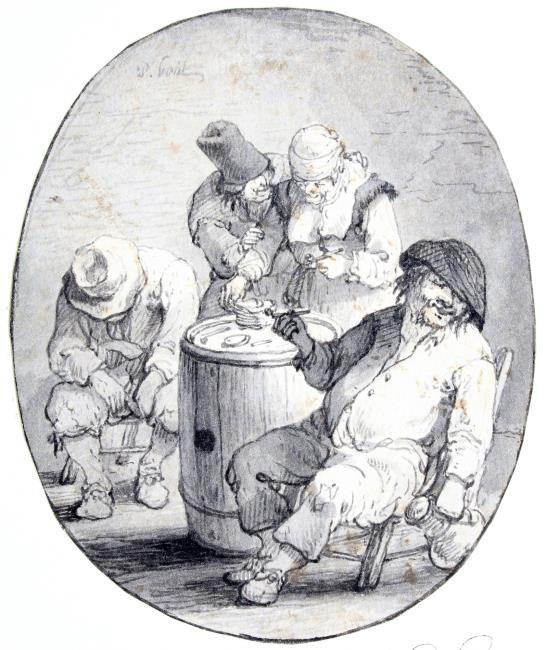
Title: Merry company around a barrel
Artist: Pieter Bout
Earliest date: 1673
Latest date: 1719
Genre: drawing
Iconography: Tobacco
Keywords: four human figures, cheerful company, old woman, barrel (container), drinking, smoking (activity), chair, pipe, jug (vessel), drunkenness